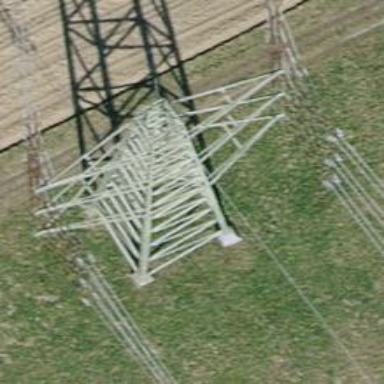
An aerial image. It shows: Power line is depicted.